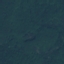
Land use / land cover: Forest